Question: I designed 1 JTable by using Netbean Builder So how to create image to the table.
this is capture of code customizer and as u see there is no name for array row data and array column data.

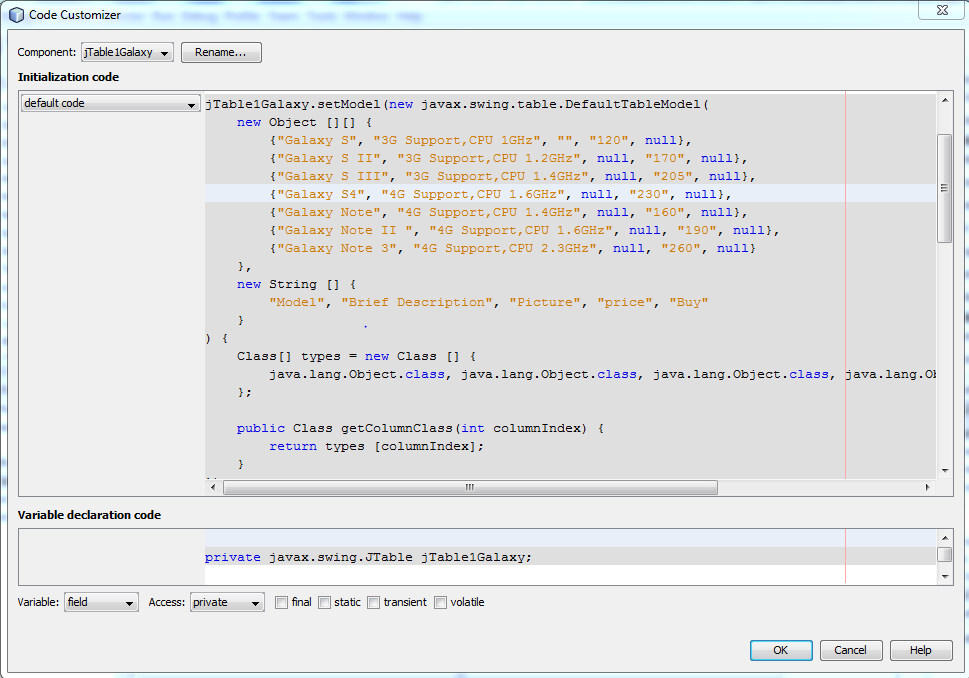
Answer: You should simply be able to provide 'Icon' or 'ImageIcon' as the class type of given columns and 'JTable' will render it for you
Within the default table editor for NetBeans, you can set the column class type, simply make it 'Icon.class' or 'ImageIcon.class'
Start by right clicking on your table in the design view and choosing "Customize Code"

In the editor, select "custom property" from the drop down box next to the code block you want to change...

Change the columns that require pictures to use 'javax.swing.Icon.class'...